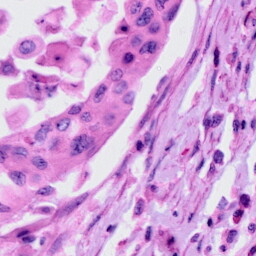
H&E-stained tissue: Cervix